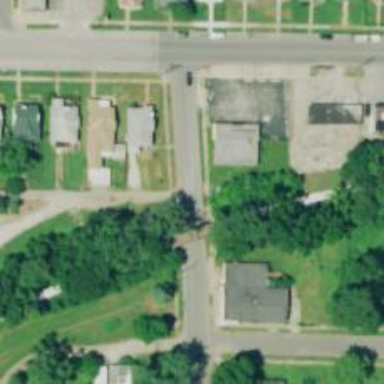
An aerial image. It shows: Alley classified as service road.